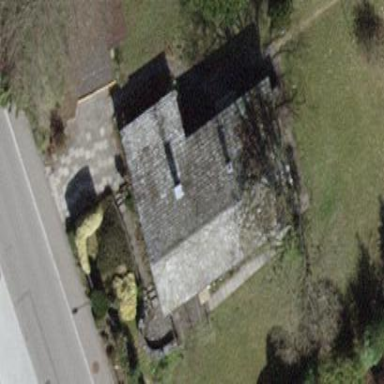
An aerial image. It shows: Detached building with gabled roof.